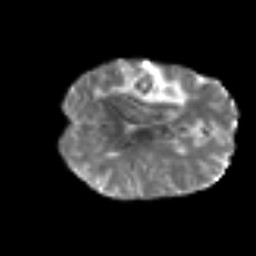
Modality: T2w
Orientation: axial
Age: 44
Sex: female
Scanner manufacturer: siemens
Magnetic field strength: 3 T
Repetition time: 6.1 s
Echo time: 0.101 s